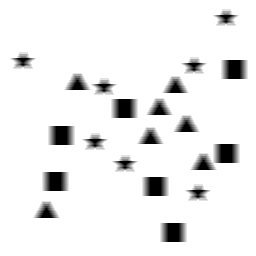
Squares: 7
Triangles: 7
Stars: 7
Total shapes: 21